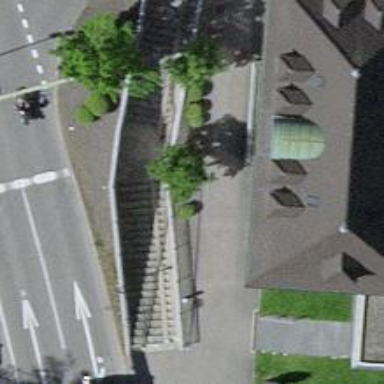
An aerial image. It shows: Cobblestone footway traveling through tunnel.